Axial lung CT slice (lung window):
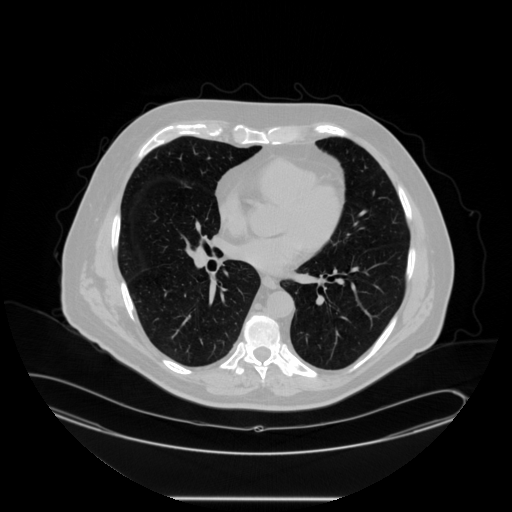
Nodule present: no